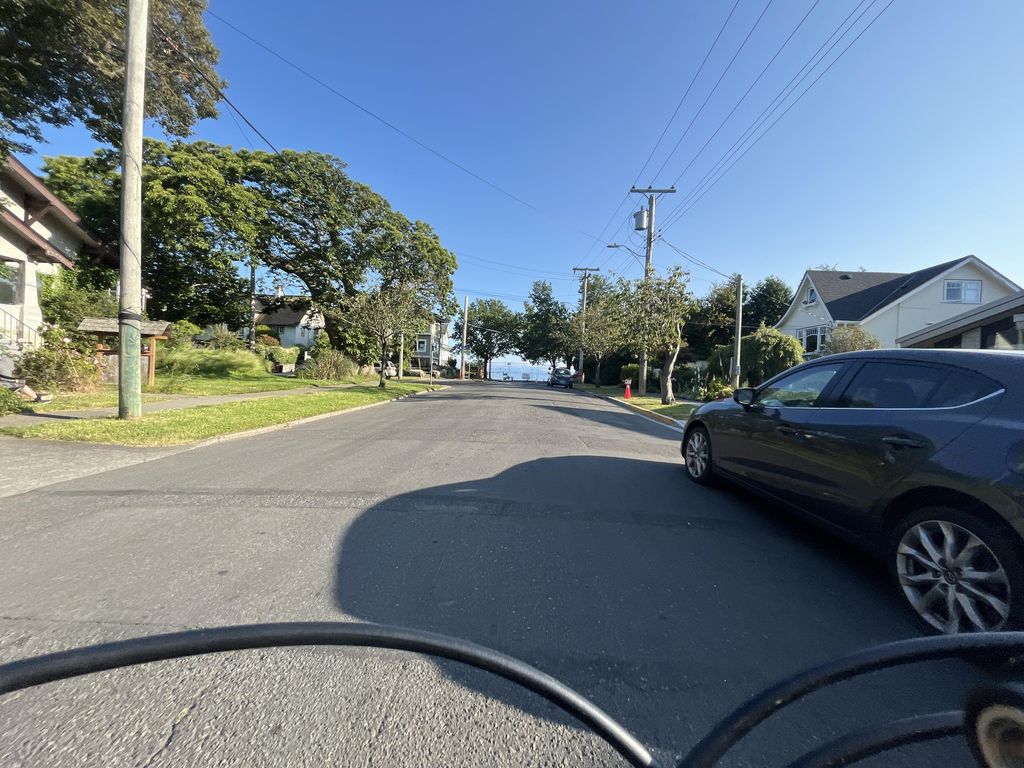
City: victoria